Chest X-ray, PA view. Patient: 49 years old, sex F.
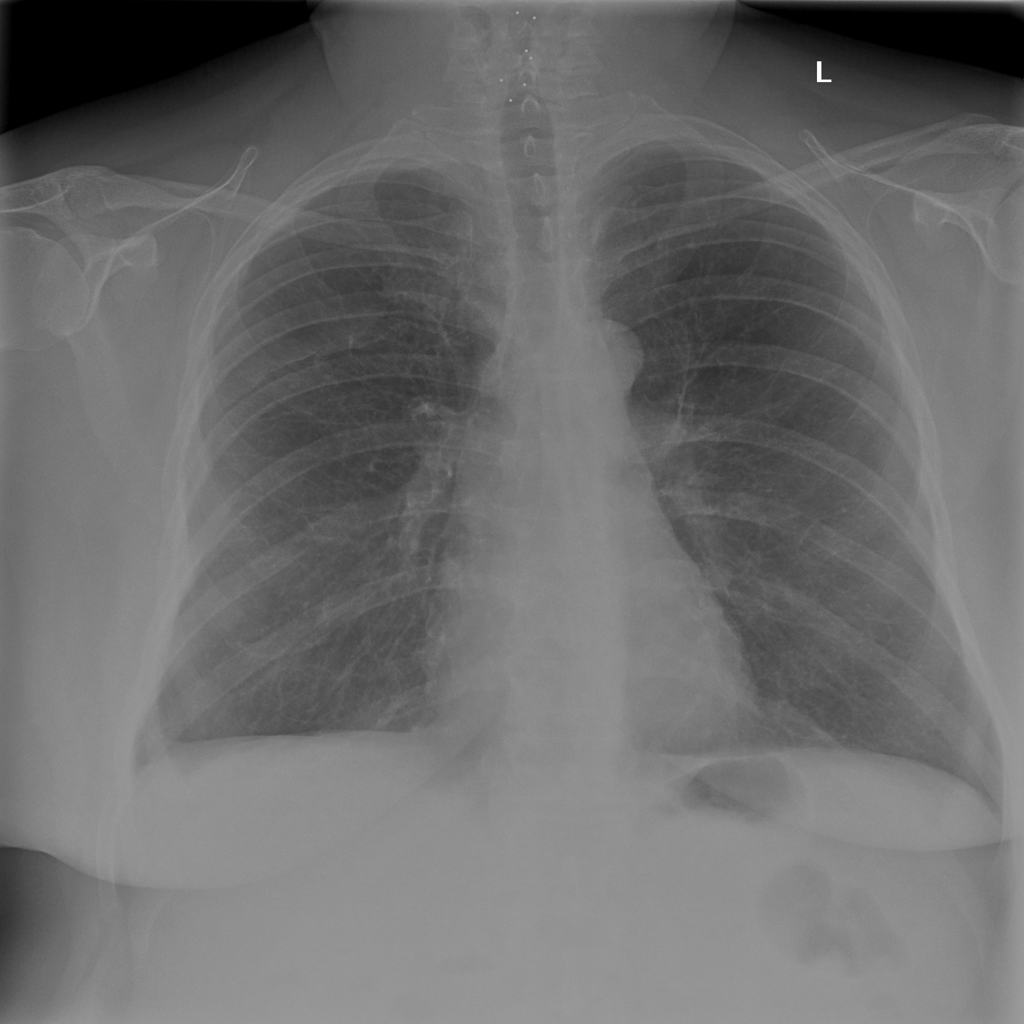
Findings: Pleural_Thickening